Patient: sex M, age 49
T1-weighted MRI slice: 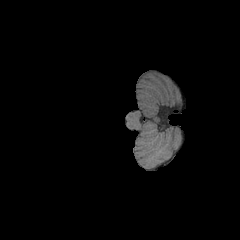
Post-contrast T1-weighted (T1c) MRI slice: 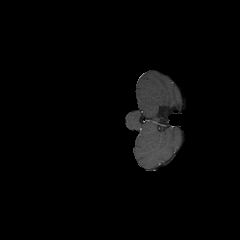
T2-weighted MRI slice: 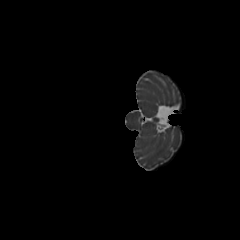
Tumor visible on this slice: no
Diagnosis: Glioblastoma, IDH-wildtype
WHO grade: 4